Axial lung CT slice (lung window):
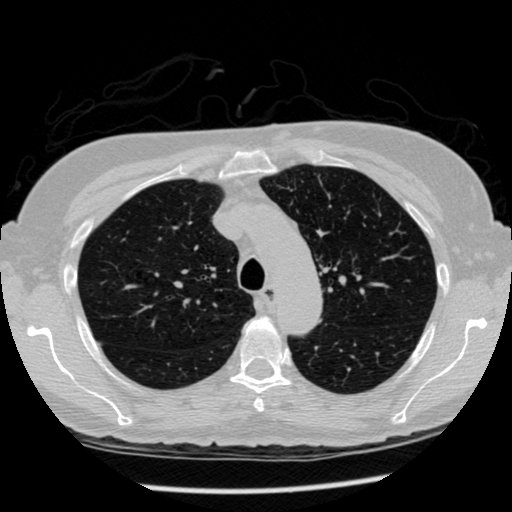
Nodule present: no